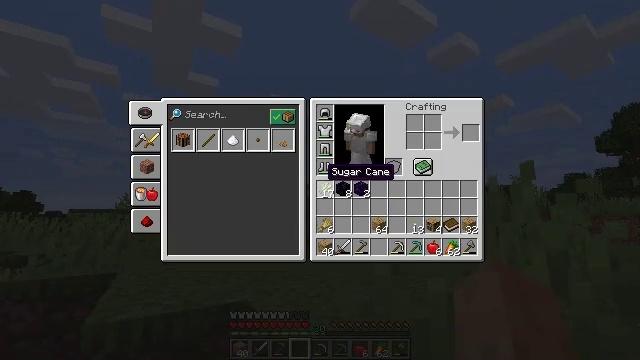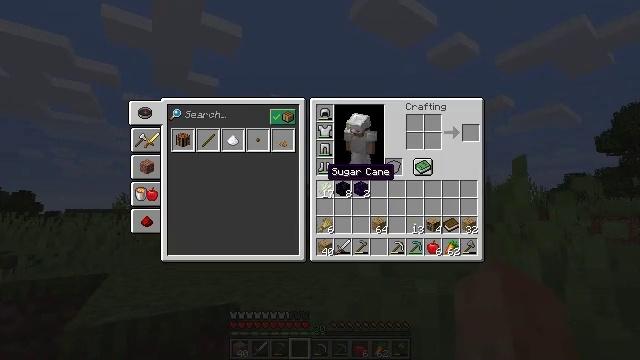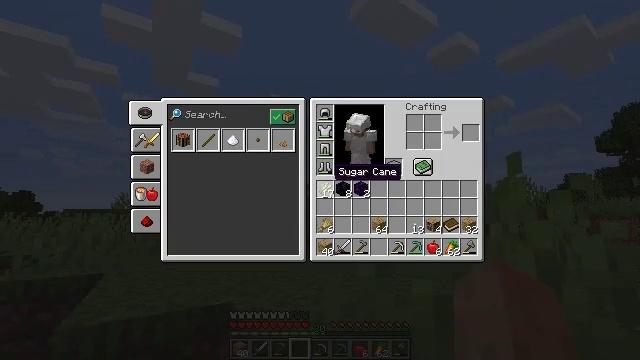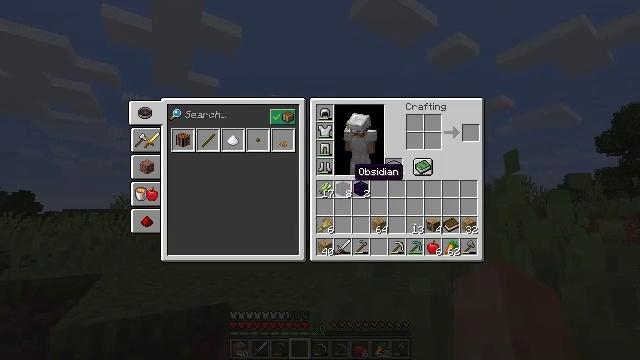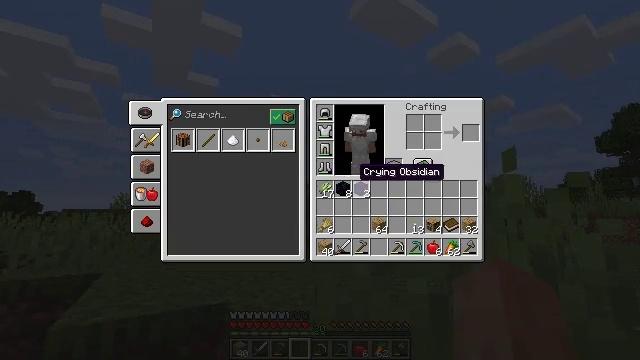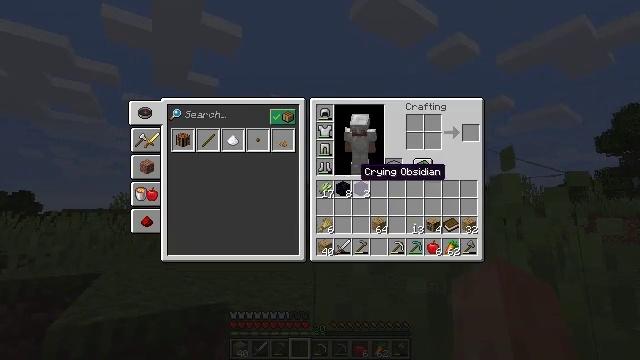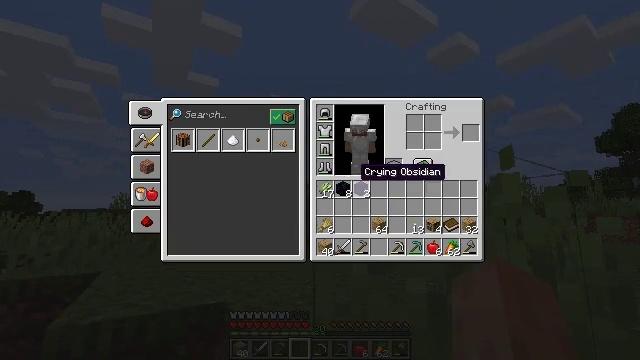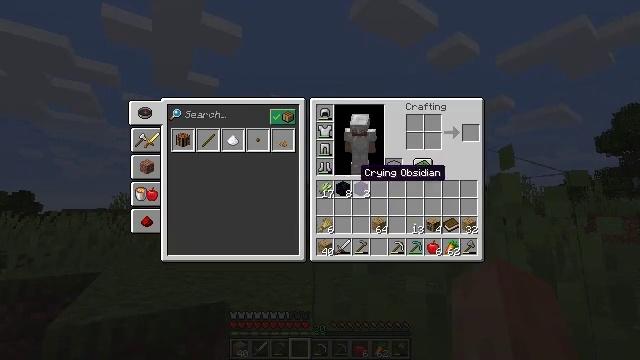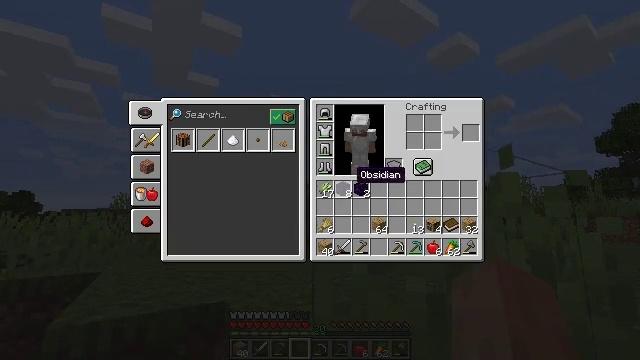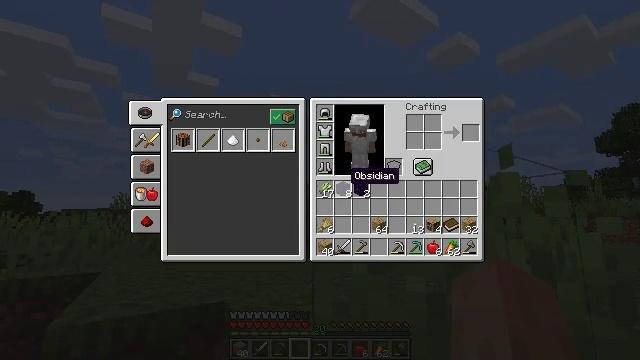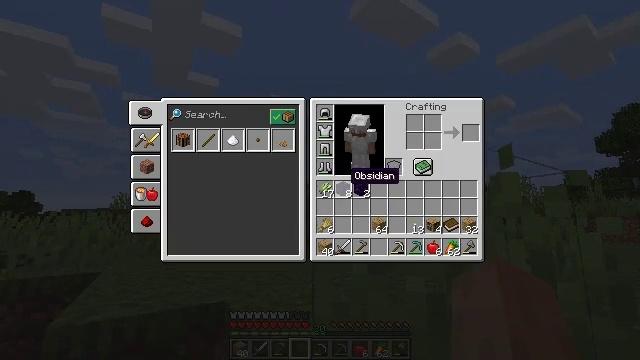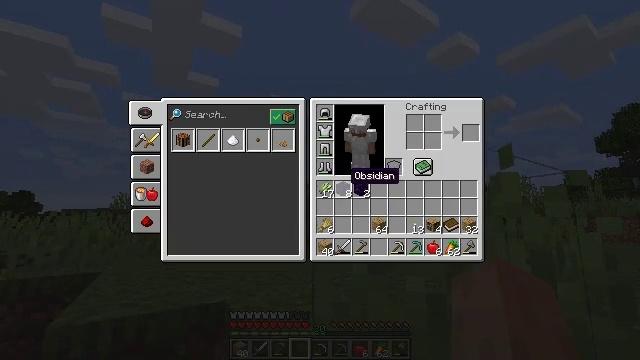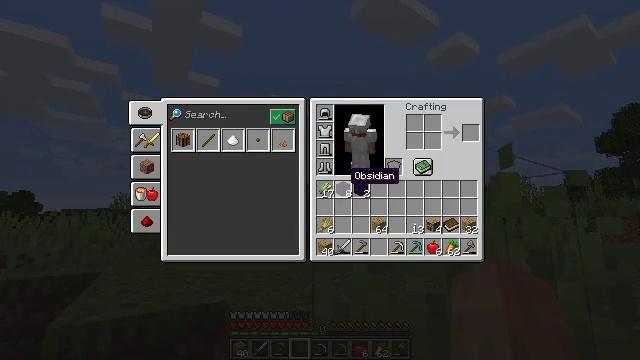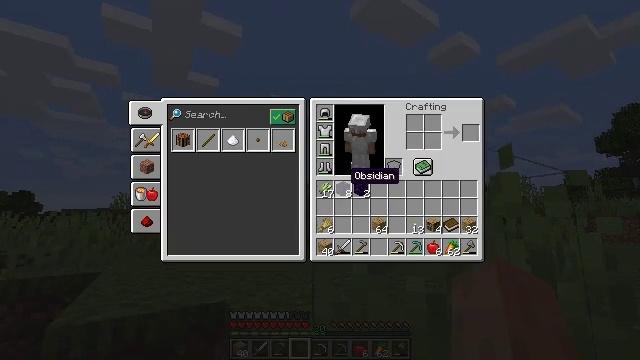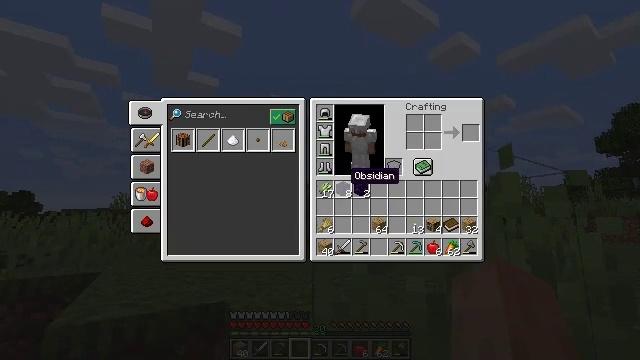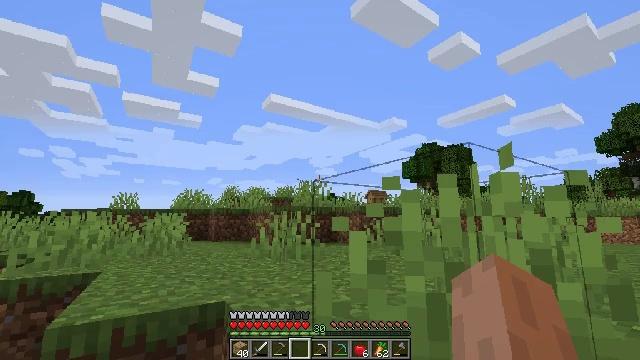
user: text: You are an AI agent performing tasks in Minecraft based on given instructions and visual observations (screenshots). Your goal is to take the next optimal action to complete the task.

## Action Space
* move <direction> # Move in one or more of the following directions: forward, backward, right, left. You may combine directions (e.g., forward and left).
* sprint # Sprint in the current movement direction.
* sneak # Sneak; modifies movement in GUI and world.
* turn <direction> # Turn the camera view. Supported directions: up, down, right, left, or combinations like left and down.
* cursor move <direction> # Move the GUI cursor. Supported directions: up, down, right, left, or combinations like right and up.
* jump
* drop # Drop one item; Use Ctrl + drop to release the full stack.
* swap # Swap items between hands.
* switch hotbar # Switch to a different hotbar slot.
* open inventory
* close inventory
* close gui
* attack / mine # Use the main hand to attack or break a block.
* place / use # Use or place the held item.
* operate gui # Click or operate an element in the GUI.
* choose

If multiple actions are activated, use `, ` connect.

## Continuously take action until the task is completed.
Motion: motion action
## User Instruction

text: Obtain an enchanting table using obsidian, diamonds, and a book.
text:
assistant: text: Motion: move forward, sprint, jump
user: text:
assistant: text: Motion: move forward, sprint, cursor move right, jump
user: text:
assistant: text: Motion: cursor move right, jump
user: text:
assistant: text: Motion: no_op
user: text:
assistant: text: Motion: no_op
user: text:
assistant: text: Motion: no_op
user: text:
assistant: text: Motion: no_op
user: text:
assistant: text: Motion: no_op
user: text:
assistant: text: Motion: no_op
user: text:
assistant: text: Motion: no_op
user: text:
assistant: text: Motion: no_op
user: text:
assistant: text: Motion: no_op
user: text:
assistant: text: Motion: no_op
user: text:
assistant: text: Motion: no_op
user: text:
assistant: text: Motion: no_op
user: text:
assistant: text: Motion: no_op
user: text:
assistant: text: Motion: no_op
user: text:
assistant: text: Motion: no_op
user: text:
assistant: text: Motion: no_op
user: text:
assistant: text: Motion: no_op
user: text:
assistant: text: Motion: move forward
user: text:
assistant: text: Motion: move forward
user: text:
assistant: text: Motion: move forward
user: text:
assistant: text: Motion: move forward
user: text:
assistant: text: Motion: move forward
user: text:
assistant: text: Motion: move forward, jump
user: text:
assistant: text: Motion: move forward, jump
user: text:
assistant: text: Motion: move forward, jump
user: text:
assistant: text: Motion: move forward, jump
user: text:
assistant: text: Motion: move forward